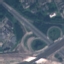
Label: Highway